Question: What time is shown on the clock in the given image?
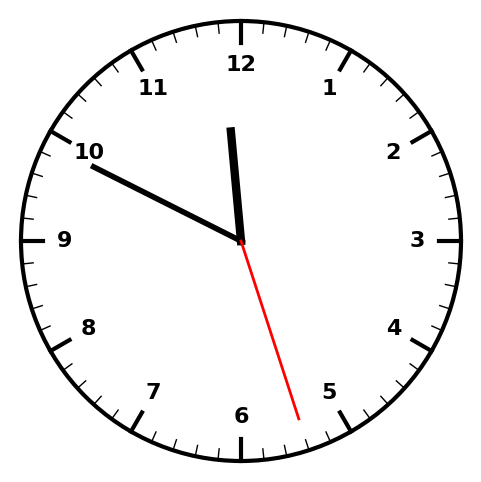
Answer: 11:49:27